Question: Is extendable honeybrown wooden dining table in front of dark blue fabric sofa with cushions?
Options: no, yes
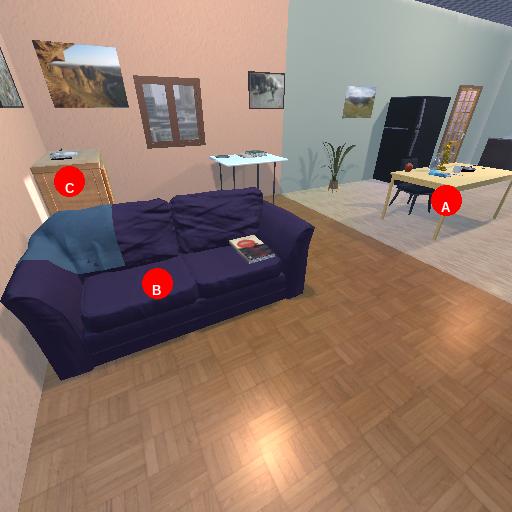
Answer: no